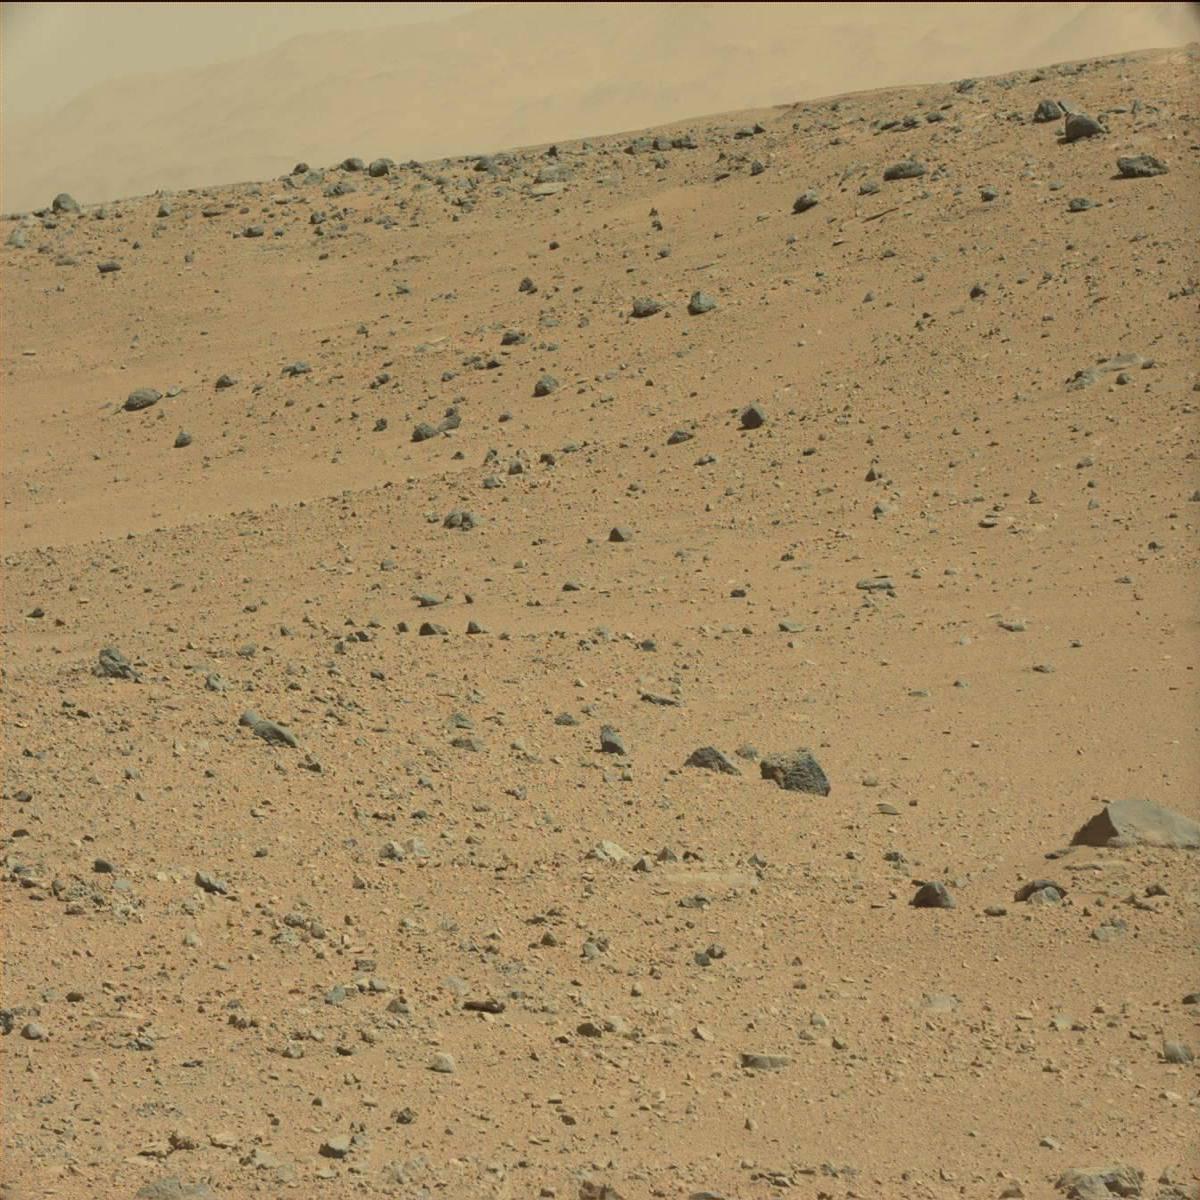
Terrain classes present: Bedrock, Ridge, Rock, Sand / Soil, Sky